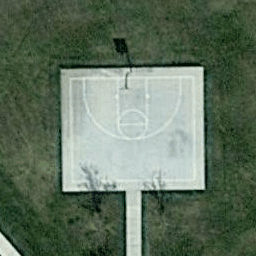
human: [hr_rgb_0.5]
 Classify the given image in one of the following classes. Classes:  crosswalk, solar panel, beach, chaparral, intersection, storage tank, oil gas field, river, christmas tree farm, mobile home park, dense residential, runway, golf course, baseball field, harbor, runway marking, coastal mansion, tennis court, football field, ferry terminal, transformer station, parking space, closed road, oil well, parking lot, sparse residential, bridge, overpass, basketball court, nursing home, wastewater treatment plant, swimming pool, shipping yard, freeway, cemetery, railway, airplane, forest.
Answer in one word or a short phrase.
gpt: basketball court